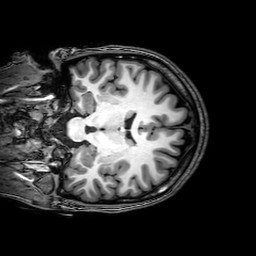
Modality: T1w
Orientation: coronal
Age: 22
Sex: female
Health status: healthy
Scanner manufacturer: philips
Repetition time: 0.008172 s
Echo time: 0.00373 s